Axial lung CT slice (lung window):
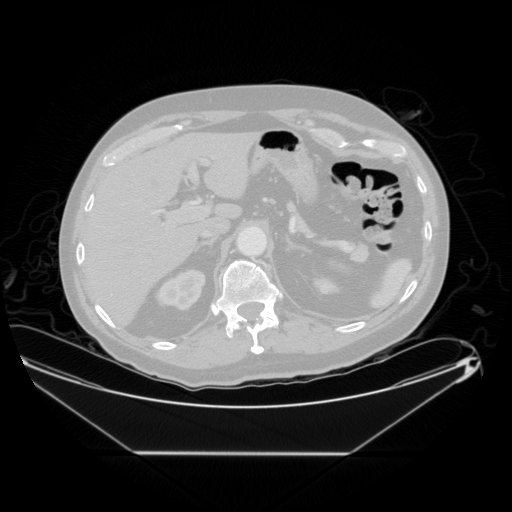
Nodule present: no